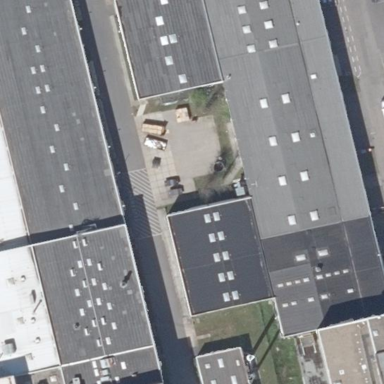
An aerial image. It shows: Industrial building with works.